Aerial crown-view tile of a tropical tree (Barro Colorado Island, Panama), acquired 20250414:
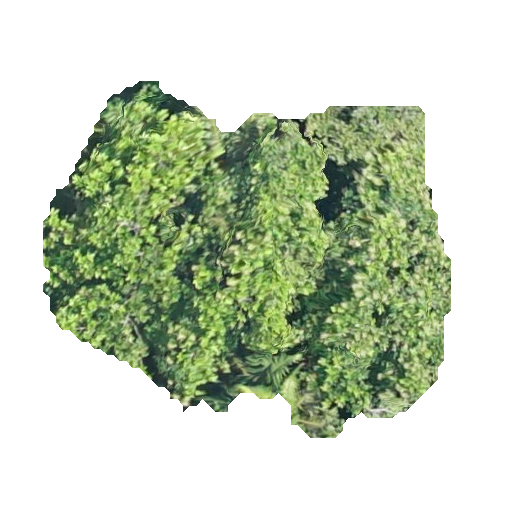
Species: Anacardium excelsum
GBIF accepted scientific name: Anacardium excelsum
Crown area: 158.038 m²